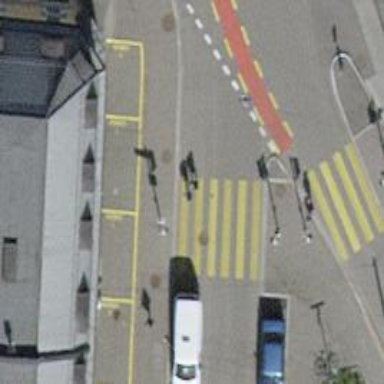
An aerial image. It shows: Zebra crossing controlled by traffic signals with zebra markings.